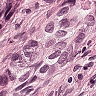
Metastatic tissue present: yes